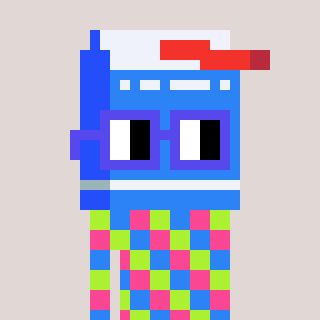
a pixel art character with square blue glasses, a milk-shaped head and a peachy-colored body on a warm background